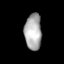
Tissue: lung
Cell type: Epithelial cells
Senescence score: 0.2205
Nuclear area (px): 600
Mean DAPI intensity: 172.523